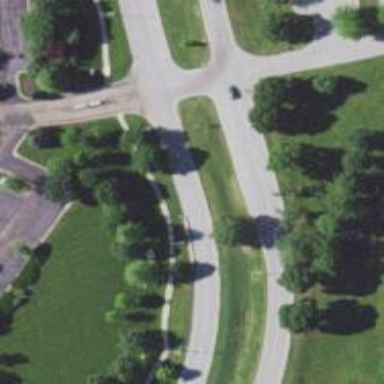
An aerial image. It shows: Road with left marking.